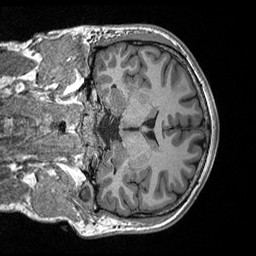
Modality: T1w
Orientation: coronal
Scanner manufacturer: ge
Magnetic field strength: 3 T
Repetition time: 2.349 s
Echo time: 0.002968 s